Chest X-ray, AP view. Patient: 36 years old, sex F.
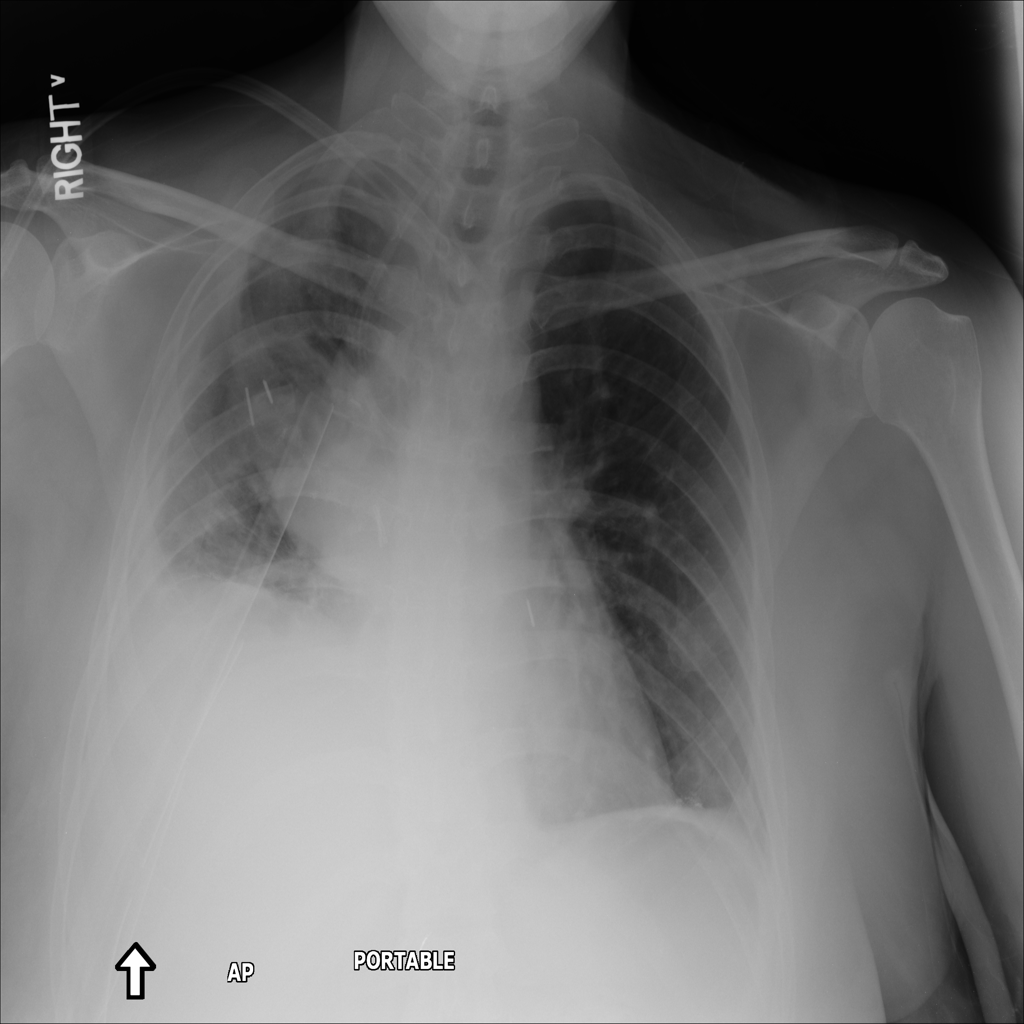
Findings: Effusion